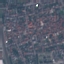
Land use / land cover: Residential